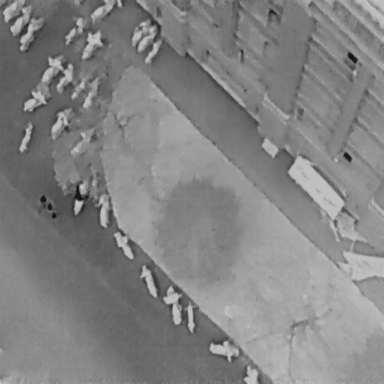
There are 26 objects shown in the infrared image, including 25 Bicycles, and a Person.